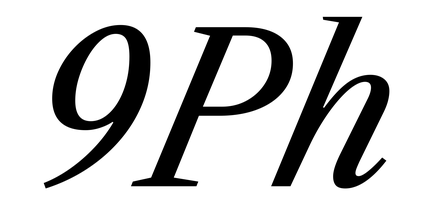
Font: LibreCaslonText-Italic_Italic